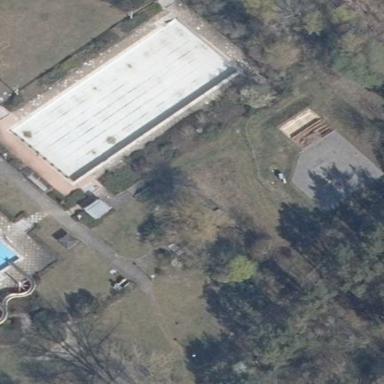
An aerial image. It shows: Outdoor swimming pool area designed for leisure and sports activities.